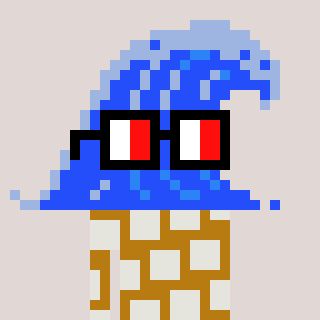
a pixel art character with square glasses with black frames and red eyes, a wave-shaped head and a gold-colored body on a warm background